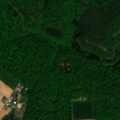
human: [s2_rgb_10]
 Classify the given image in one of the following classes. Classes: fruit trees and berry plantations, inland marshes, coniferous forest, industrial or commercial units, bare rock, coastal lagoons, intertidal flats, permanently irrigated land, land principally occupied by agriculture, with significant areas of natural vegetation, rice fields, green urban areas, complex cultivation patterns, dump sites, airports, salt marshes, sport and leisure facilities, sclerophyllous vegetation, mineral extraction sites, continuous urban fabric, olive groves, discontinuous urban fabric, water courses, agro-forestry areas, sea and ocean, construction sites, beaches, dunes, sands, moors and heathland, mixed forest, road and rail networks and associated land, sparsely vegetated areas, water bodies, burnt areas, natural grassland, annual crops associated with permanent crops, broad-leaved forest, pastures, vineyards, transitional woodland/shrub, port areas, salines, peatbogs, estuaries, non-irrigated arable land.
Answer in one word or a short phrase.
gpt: discontinuous urban fabric, non-irrigated arable land, complex cultivation patterns, broad-leaved forest, mixed forest